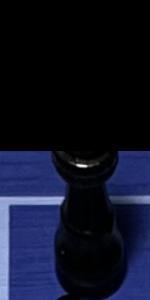
Label: Queen_Black